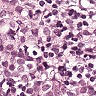
Metastatic tissue present: yes